Interaction volume radius: 5 \u00c5
Interaction volume height: 50 \u00c5
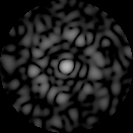
Disorder parameter: 0.8077